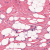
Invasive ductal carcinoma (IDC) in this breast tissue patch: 0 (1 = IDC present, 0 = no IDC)